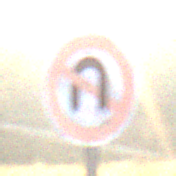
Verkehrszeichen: VerbotWenden
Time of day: SunriseSunset
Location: Outdoor (Nature)
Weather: Clear
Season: NotSpecified
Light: Natural